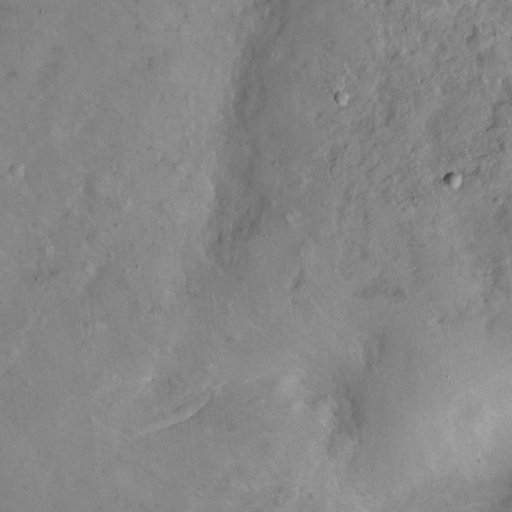
Classes present: Background, Cone